Question: Whenever I am typing and want to access functions for a specific object, Xcode adds a second dot after the first one that I have typed. This is frustrating because I have to manually remove one of them every time.
Is there a way to change this?

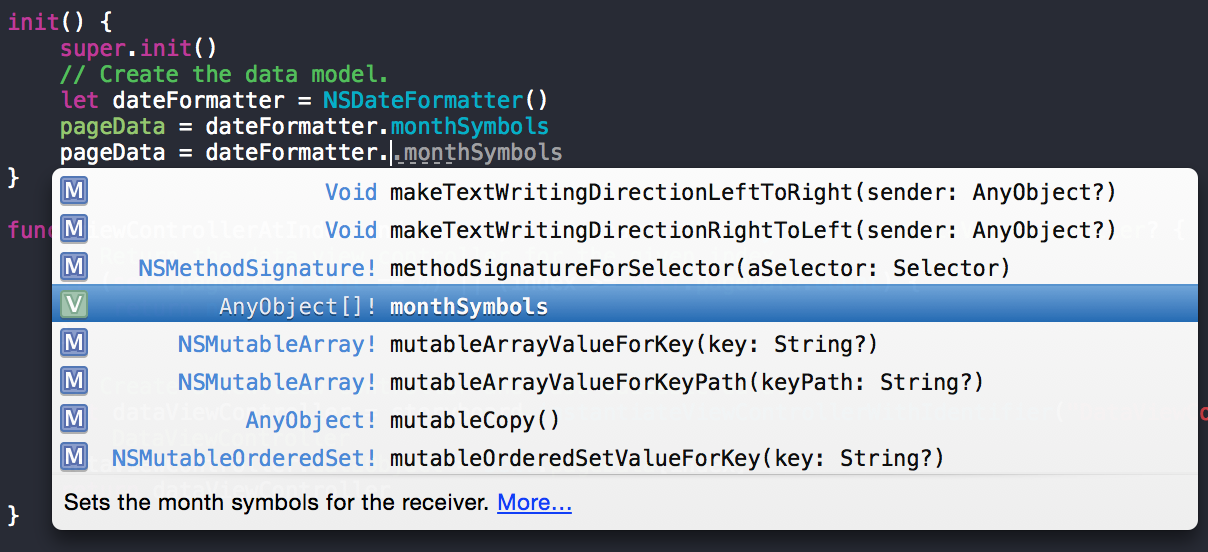
Answer: This issue has been fixed in the official release of Xcode 6